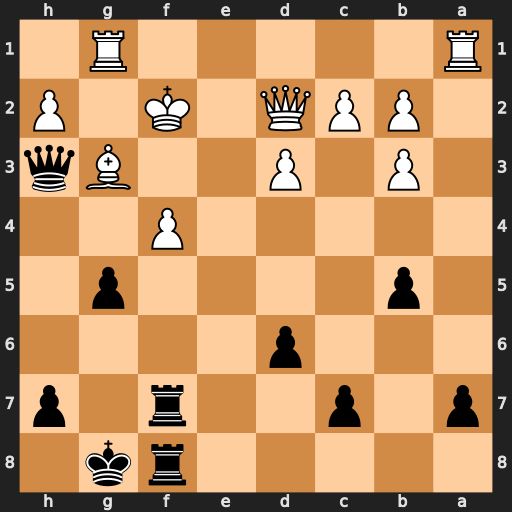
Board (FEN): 5rk1/p1p2r1p/3p4/1p4p1/5P2/1P1P2Bq/1PPQ1K1P/R5R1
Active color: b
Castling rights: -
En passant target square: -
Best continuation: Rxf4+ Bxf4 Qxh2+ Rg2 Rxf4+ Qxf4 Qxf4+